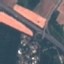
Land use / land cover: Highway